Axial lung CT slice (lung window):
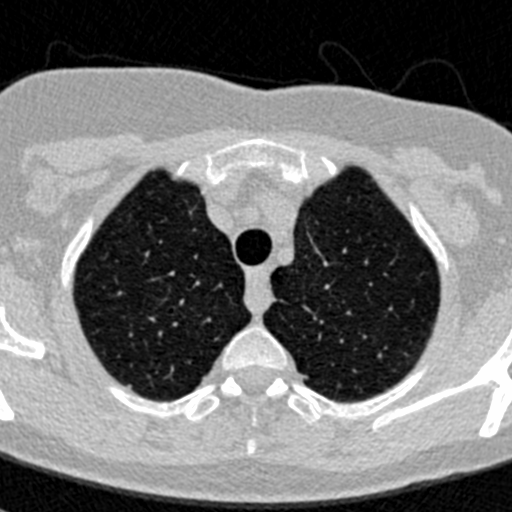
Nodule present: no